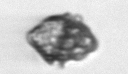
Label: Kryptoperidinium_triquetrum